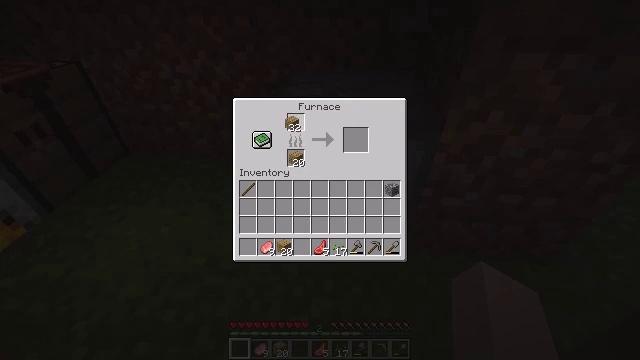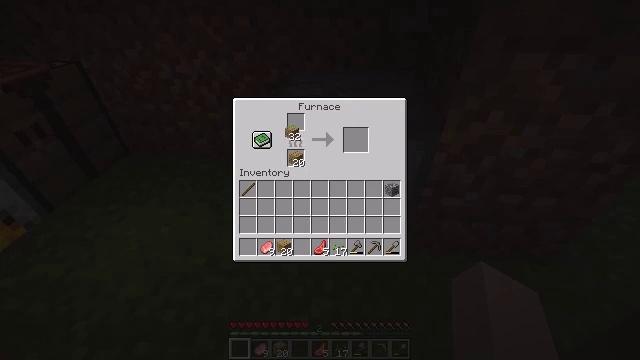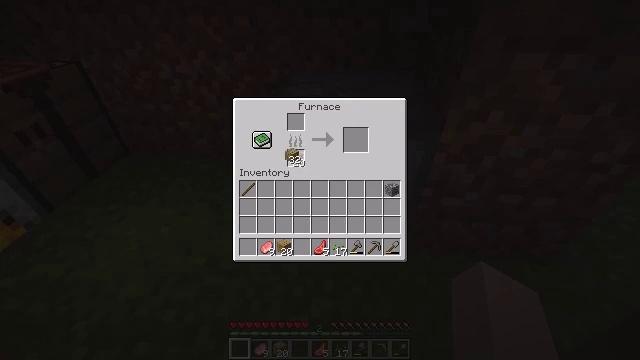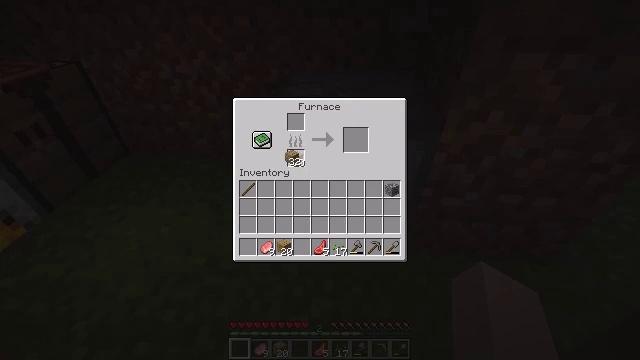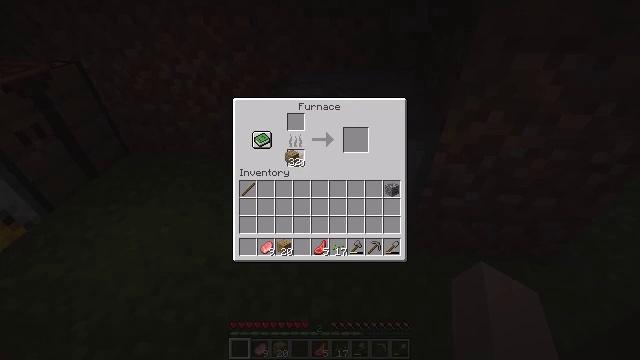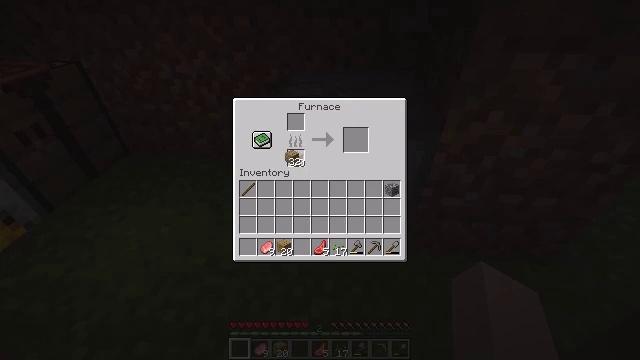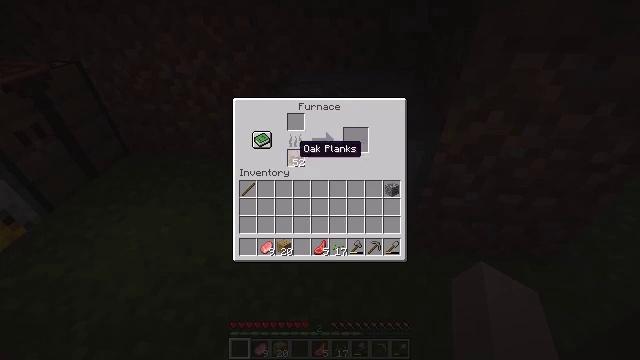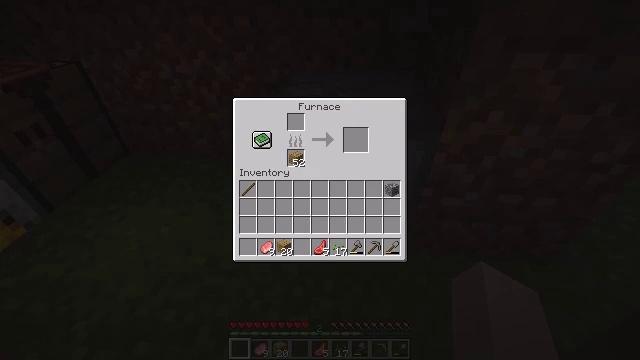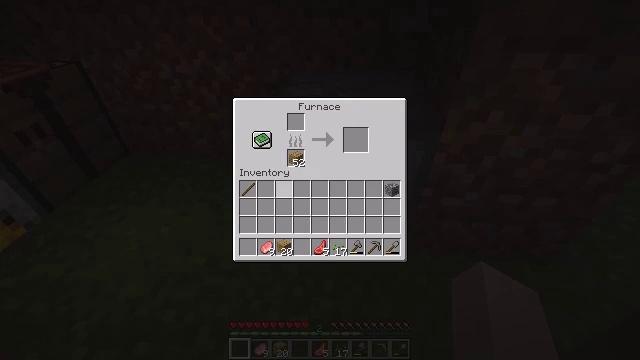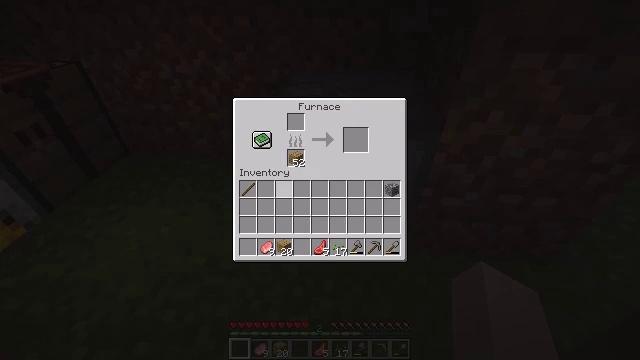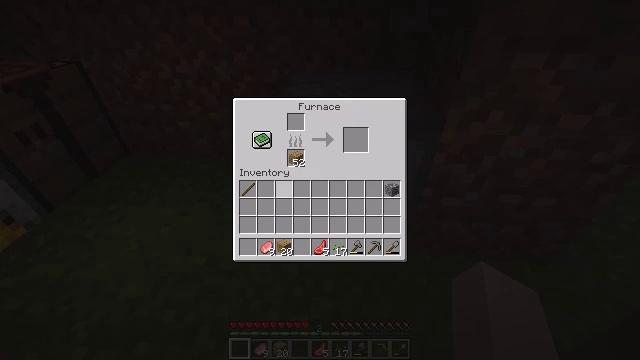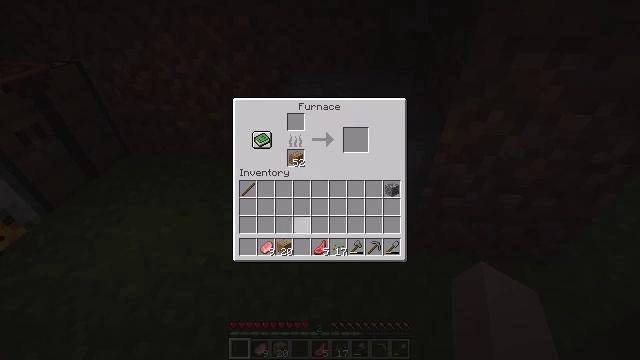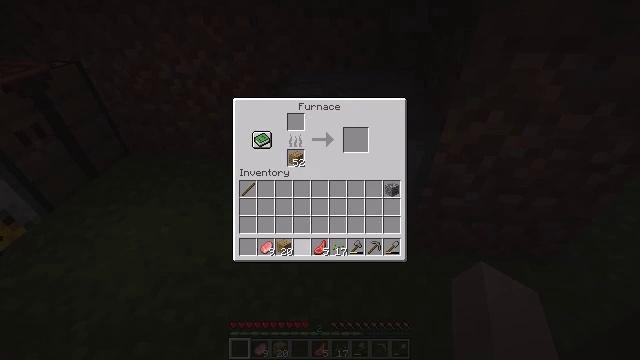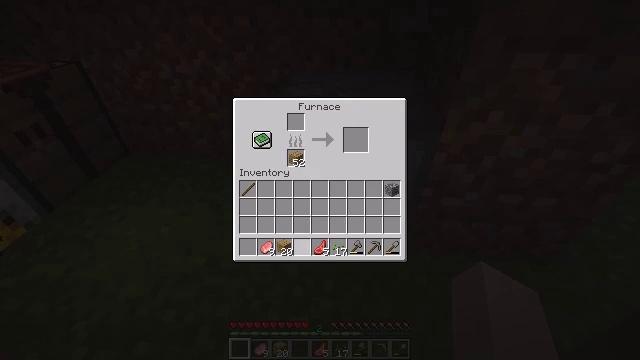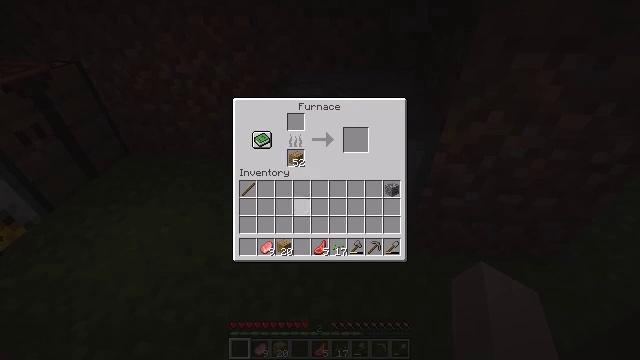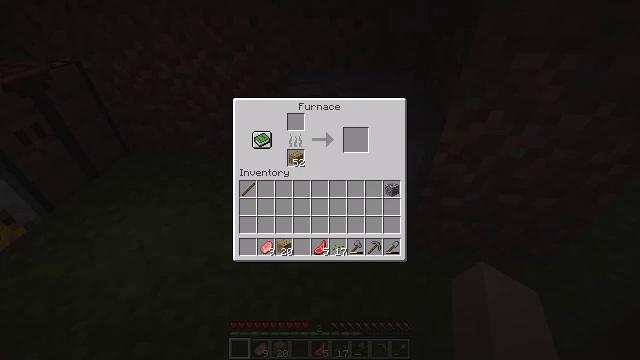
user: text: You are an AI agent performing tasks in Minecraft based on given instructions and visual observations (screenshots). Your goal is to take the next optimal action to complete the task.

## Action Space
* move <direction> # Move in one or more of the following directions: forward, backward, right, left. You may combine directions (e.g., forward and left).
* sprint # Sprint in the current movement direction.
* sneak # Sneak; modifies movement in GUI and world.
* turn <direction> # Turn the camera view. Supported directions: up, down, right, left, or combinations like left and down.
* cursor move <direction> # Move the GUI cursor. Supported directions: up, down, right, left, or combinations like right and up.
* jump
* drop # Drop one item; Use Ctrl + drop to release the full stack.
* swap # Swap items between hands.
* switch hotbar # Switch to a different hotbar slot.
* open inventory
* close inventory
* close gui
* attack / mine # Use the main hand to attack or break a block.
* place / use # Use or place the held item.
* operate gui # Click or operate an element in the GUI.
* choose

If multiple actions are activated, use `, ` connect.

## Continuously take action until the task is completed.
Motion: motion action
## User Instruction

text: craft item air
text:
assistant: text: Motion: cursor move down
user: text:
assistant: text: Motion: cursor move down
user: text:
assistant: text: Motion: operate gui
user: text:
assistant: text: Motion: operate gui
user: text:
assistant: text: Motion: operate gui
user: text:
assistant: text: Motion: no_op
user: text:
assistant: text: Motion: cursor move down
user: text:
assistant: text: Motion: cursor move down
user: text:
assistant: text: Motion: no_op
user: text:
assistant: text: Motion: no_op
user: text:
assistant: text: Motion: cursor move down
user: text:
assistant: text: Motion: cursor move down
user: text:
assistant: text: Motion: no_op
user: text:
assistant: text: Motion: cursor move up
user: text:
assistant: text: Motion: cursor move left and up
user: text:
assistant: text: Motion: cursor move up
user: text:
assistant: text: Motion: sneak
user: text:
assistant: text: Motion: sneak
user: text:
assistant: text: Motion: sneak, operate gui
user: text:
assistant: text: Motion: sneak, operate gui
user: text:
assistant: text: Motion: sneak
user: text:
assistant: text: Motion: sneak
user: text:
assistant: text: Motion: sneak
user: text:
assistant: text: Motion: sneak
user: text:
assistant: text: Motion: no_op
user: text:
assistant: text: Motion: no_op
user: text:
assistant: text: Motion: close gui
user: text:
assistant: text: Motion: no_op
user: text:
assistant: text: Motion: no_op
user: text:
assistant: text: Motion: no_op